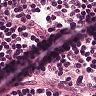
Metastatic tissue present: no